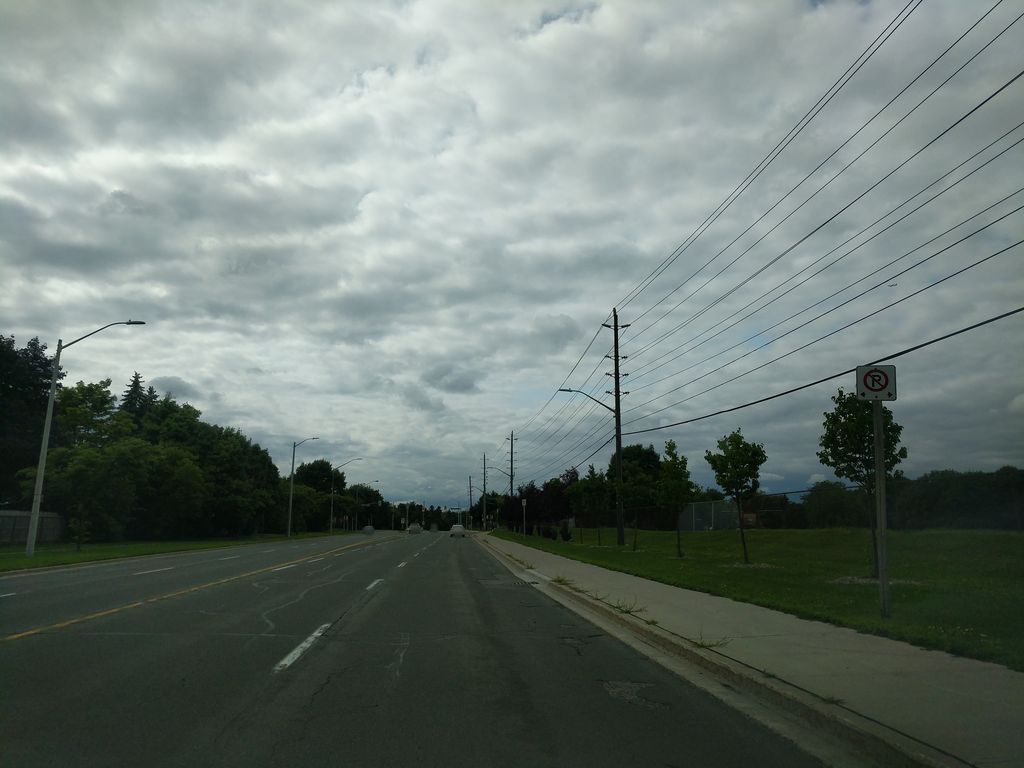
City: toronto